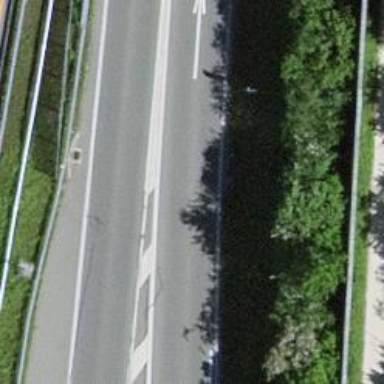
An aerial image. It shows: Trunk link highway with asphalt surface.